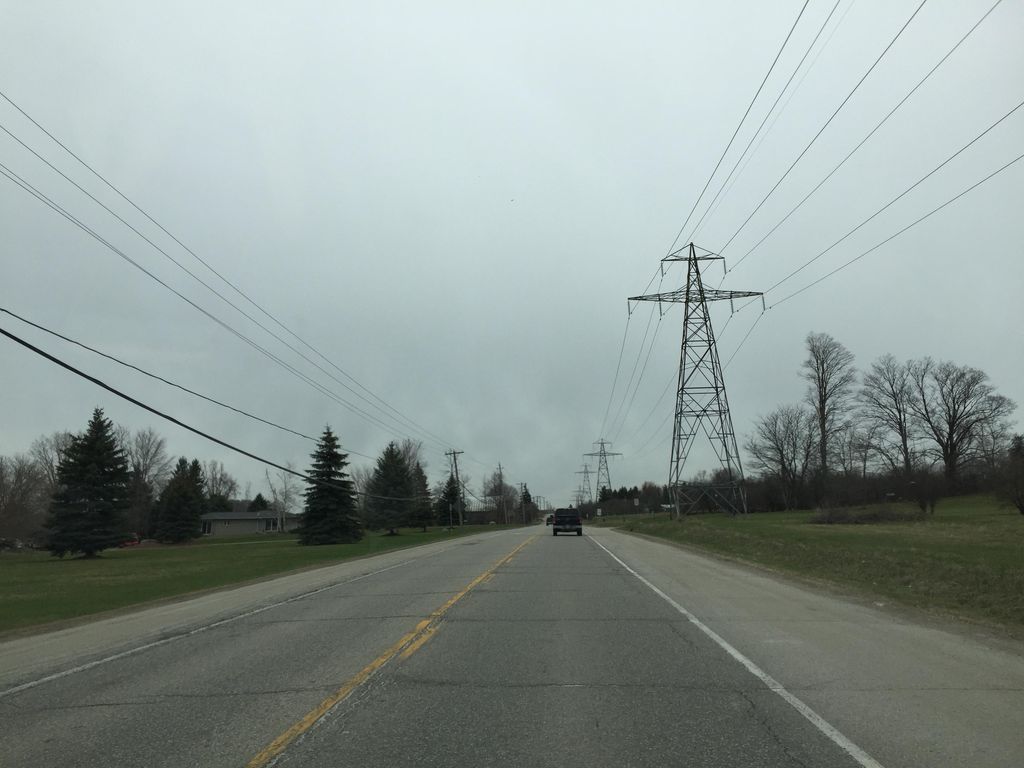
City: kitchener-waterloo